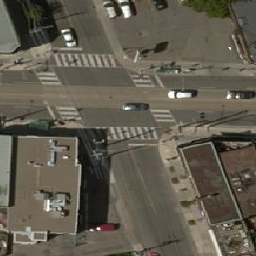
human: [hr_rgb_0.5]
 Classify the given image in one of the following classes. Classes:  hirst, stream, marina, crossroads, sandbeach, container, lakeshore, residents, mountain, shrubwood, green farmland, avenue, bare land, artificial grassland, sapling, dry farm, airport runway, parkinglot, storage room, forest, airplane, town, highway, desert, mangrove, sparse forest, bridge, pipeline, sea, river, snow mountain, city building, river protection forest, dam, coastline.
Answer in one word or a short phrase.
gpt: crossroads